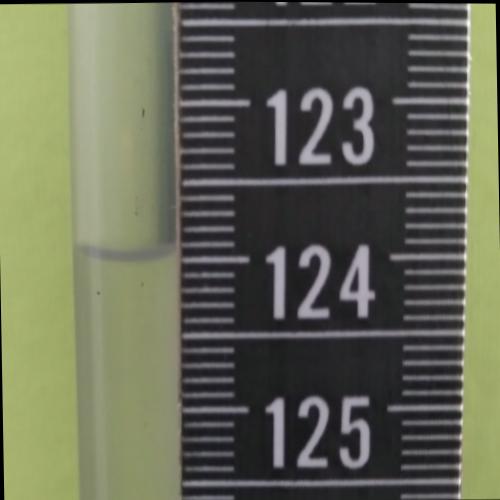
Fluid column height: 123.9 cm